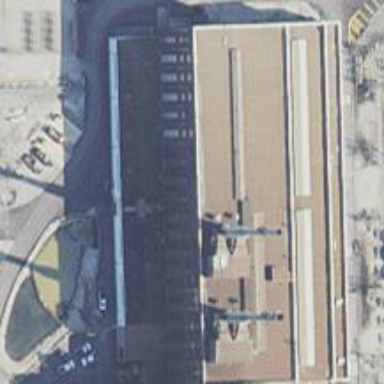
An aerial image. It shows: Steam turbine generator.